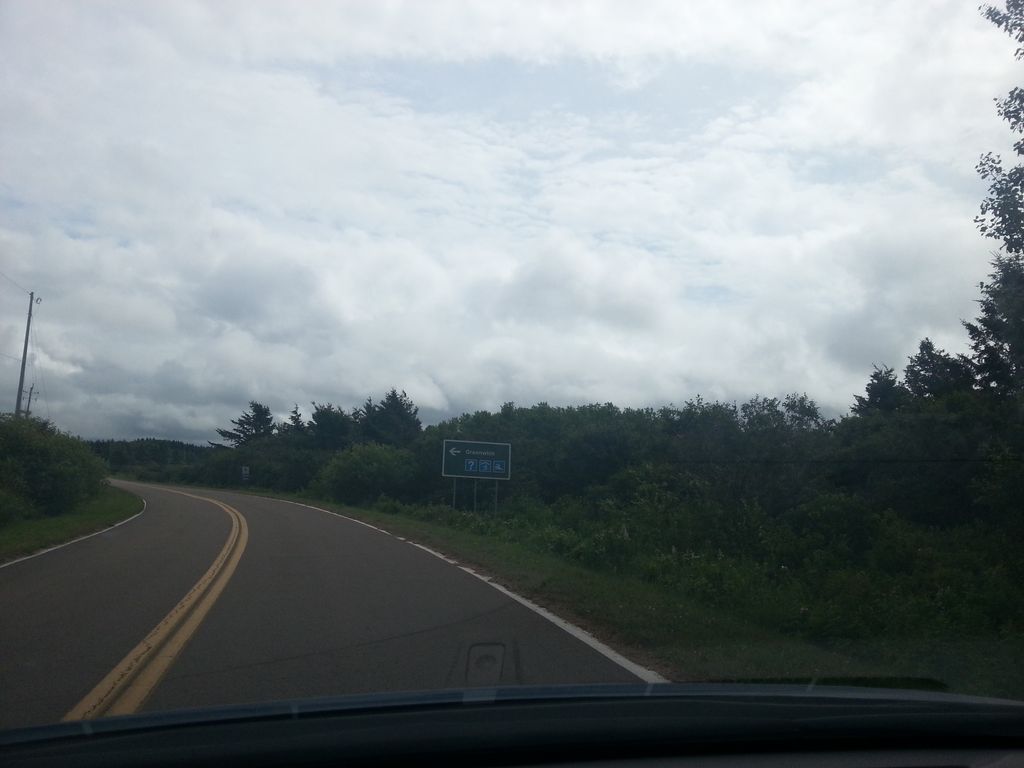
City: charlottetown